Question: The apps shows below screen when the connection to server is unsuccessful, but our customer doesn't wan the user to be able to view the "Details" of the error which I had no idea how to remove it. Can we override the default behaviour and show a custom screen instead?

Thanks in advance.
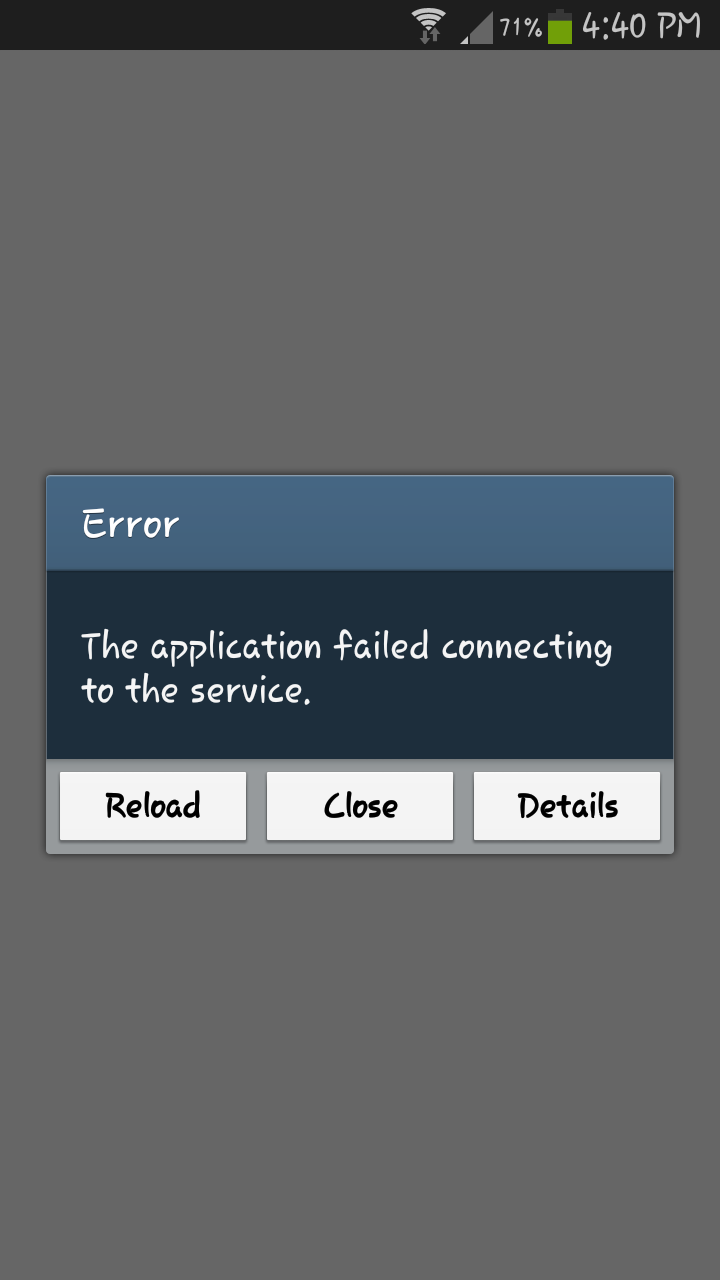
Answer: If you had specified the
'''
ConnectOnStartUp=true
'''
in initOption js file then on starting up itself it will try to connect with the server , In that case use there will a for connection failure,it will be commented first in init Option.You have to uncomment it in initOption js file and give something to do when the connection has failed in that function . So the error will be customized